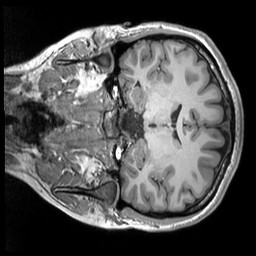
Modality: T1w
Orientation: coronal
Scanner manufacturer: siemens
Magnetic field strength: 3 T
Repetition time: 2.53 s
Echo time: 0.00298 s